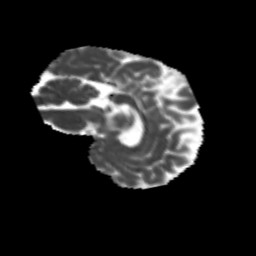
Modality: MD
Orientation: sagittal
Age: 43
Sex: male
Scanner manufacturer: siemens
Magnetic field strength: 3 T
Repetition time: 1.8 s
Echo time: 0.07 s